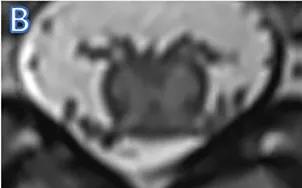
MR Imaging of case 2 (female, 63 yrs). , and, on day 22 after onset, post-contrast T1w imaging also showed contrast of spinal cord roots.
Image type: radiology (mri)